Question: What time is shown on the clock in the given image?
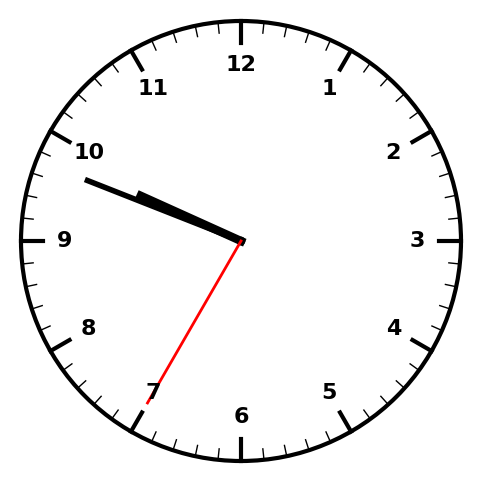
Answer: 09:48:35